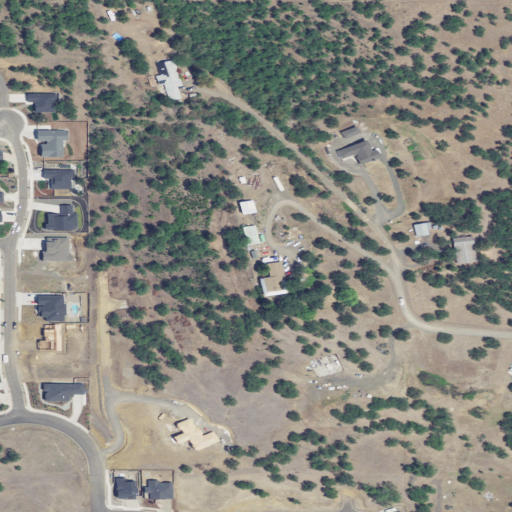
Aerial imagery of mountain in Oregon named Eagle Point containing shrub, pasture, open development, low intensity development, and medium intensity development